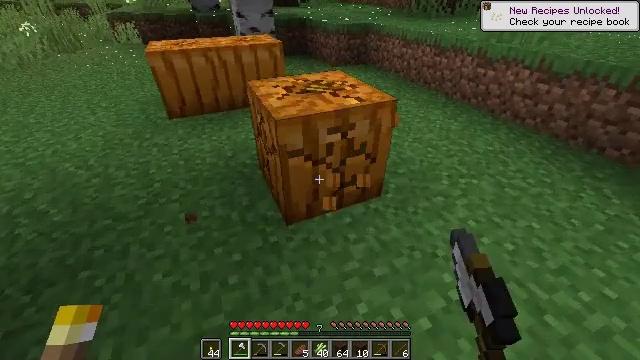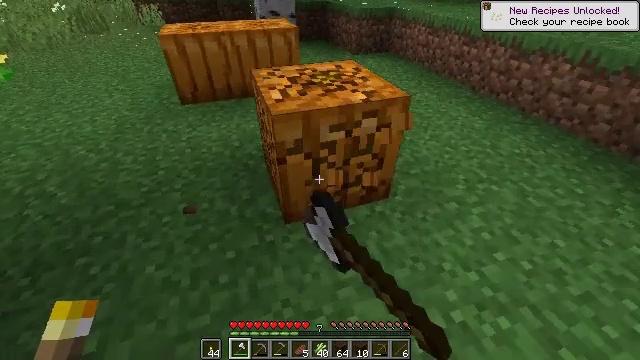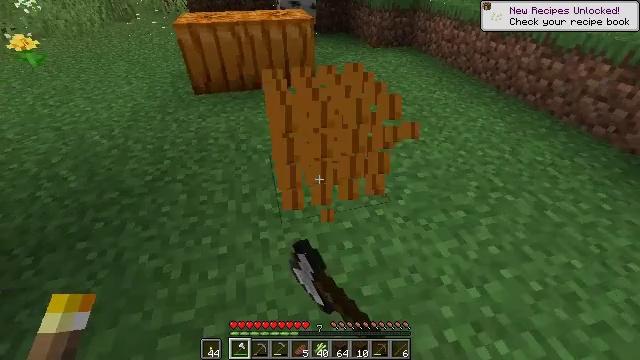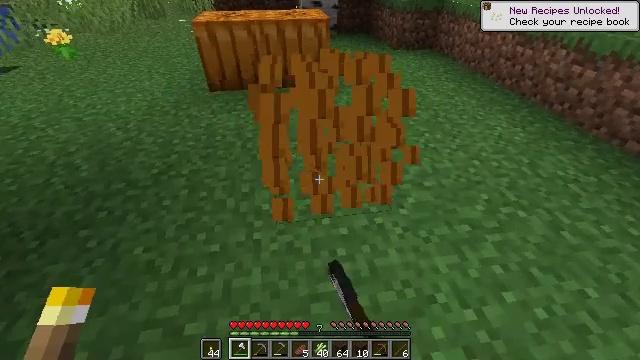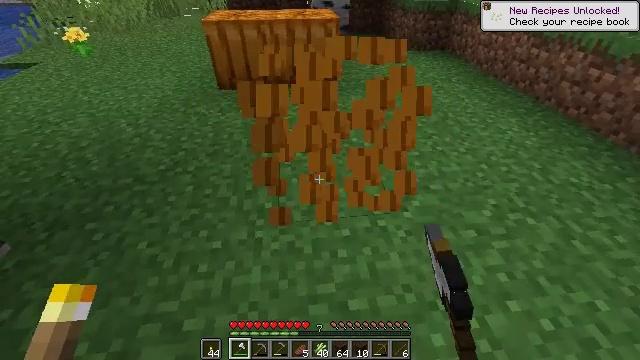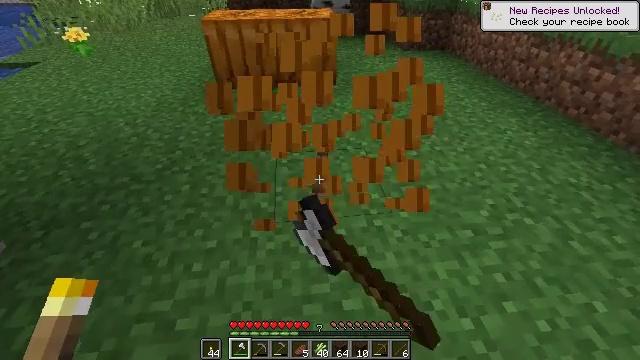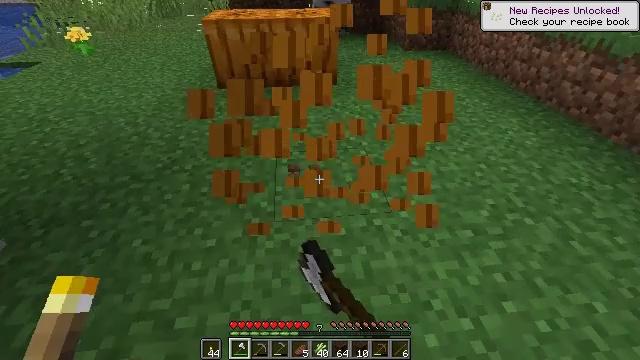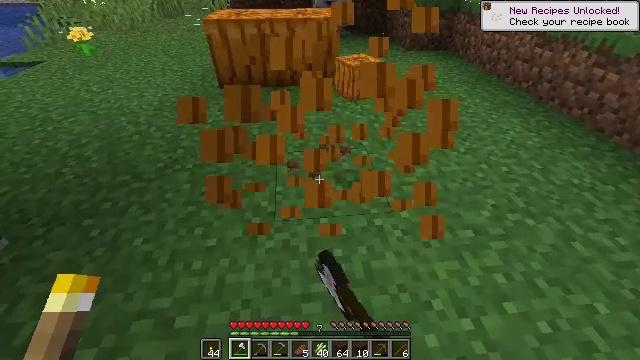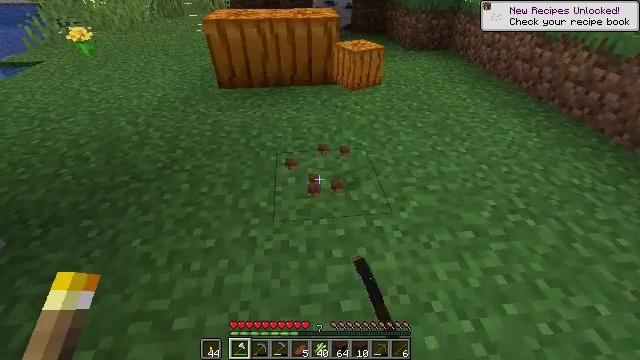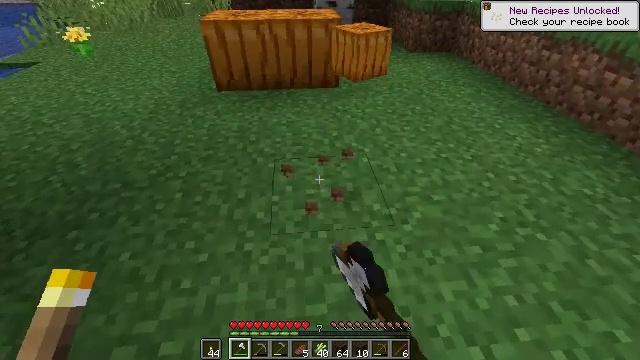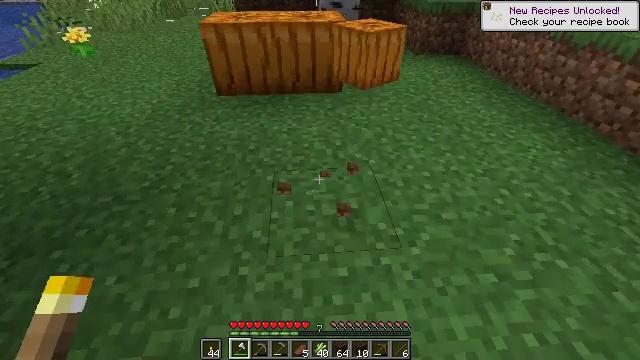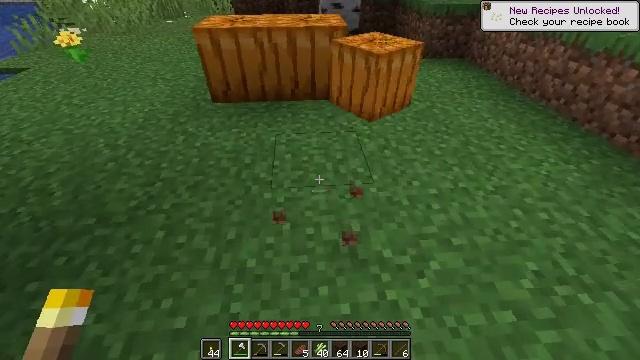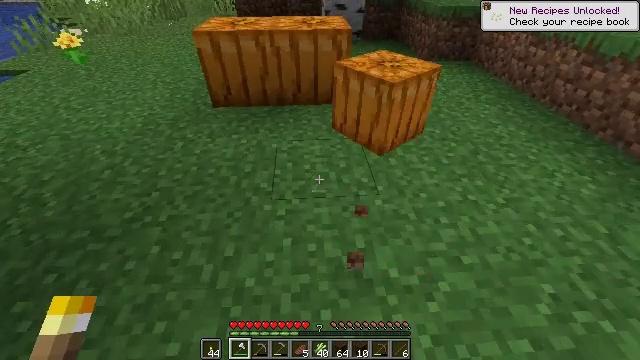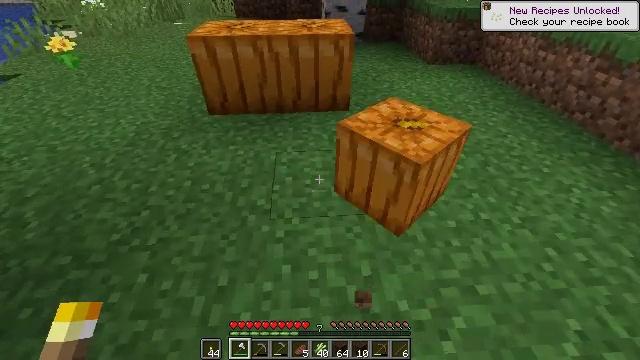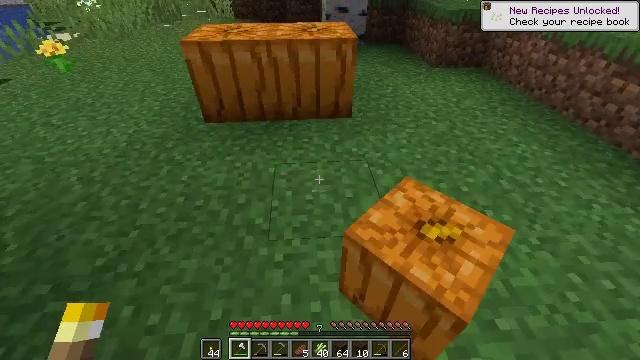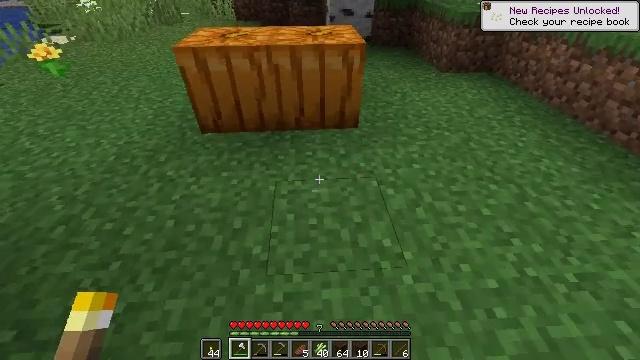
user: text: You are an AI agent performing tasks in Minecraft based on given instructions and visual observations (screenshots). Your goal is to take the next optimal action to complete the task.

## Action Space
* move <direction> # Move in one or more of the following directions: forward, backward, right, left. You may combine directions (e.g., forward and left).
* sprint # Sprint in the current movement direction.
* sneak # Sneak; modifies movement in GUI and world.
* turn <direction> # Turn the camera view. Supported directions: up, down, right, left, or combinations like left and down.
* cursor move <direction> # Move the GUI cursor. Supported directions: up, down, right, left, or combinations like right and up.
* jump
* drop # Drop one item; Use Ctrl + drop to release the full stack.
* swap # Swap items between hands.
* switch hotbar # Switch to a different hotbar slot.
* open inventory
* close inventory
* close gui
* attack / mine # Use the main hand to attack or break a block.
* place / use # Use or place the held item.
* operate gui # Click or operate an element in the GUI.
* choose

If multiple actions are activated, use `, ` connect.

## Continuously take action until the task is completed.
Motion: motion action
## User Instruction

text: Mine the pumpkin from the ground.
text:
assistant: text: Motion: move forward and move right, turn left and down, attack / mine
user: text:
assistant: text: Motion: move right, turn left and down, attack / mine
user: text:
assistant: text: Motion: turn left, attack / mine
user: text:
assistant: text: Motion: turn left, attack / mine
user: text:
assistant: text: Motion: attack / mine
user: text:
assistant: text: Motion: attack / mine
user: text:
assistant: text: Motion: attack / mine
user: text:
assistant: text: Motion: move forward, attack / mine
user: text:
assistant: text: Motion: move forward
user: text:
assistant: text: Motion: move forward
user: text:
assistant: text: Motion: move forward
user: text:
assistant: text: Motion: move forward
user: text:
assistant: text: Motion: move forward
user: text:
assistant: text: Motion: move forward
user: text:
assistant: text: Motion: move forward
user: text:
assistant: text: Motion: move forward, turn left and up
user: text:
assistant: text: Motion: move forward, turn left and up
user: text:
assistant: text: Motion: move forward, turn left and up
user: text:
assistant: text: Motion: move forward
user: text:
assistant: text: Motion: move forward, attack / mine
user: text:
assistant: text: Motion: move forward, attack / mine
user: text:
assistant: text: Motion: move forward and move right, turn down, attack / mine
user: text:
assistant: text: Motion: move forward and move right, turn left and down, attack / mine
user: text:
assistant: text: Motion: move forward and move right, turn left and down, attack / mine
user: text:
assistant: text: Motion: move forward and move right, turn left and down, attack / mine
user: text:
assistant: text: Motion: turn left and down, attack / mine
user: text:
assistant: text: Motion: turn left, attack / mine
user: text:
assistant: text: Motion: turn left, attack / mine
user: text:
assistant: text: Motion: attack / mine
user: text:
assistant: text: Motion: attack / mine